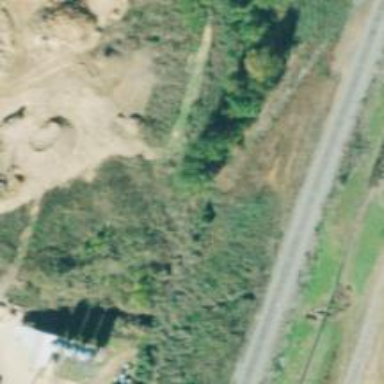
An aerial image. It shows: Disused railway spur service.